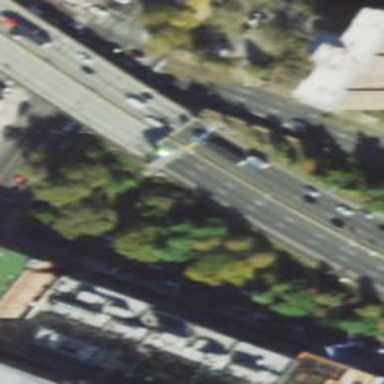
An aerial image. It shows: Motorway bridge.